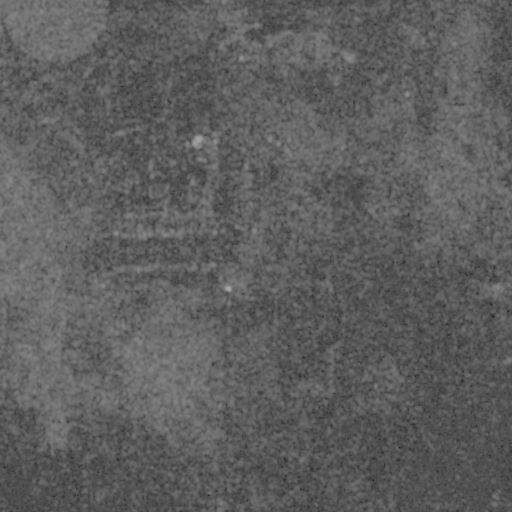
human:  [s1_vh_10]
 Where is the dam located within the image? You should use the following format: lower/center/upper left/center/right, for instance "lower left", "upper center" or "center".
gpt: The dam is located in the lower left of the image.
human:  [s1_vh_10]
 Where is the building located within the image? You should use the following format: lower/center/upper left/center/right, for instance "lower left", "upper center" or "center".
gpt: The building is located in the upper right of the image.
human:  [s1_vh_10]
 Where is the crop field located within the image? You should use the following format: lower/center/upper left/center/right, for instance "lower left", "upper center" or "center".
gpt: There is no crop field in the image.

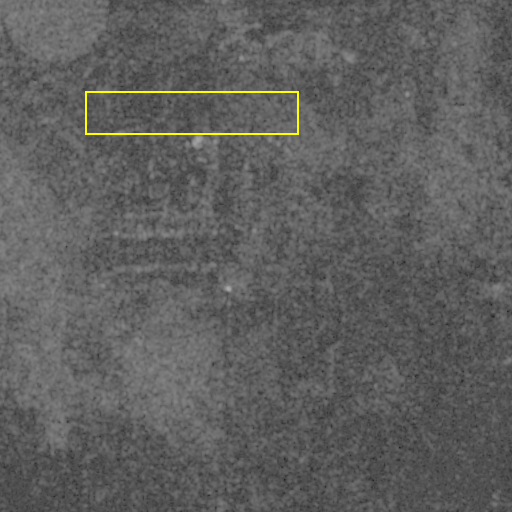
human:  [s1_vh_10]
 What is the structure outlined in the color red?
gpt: There is no red outline.
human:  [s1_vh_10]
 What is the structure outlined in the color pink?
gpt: There is no structure outlined in pink.